Field crop: maize
Growth stage: 2
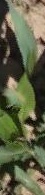
Species: maize